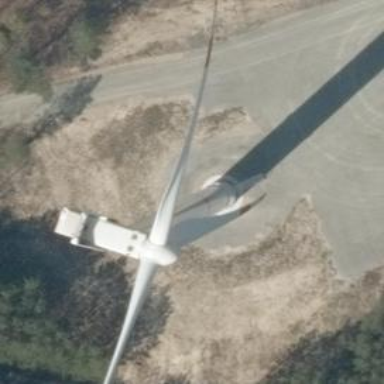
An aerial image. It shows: Wind generator with horizontal axis. The wind turbine is from Vestas.